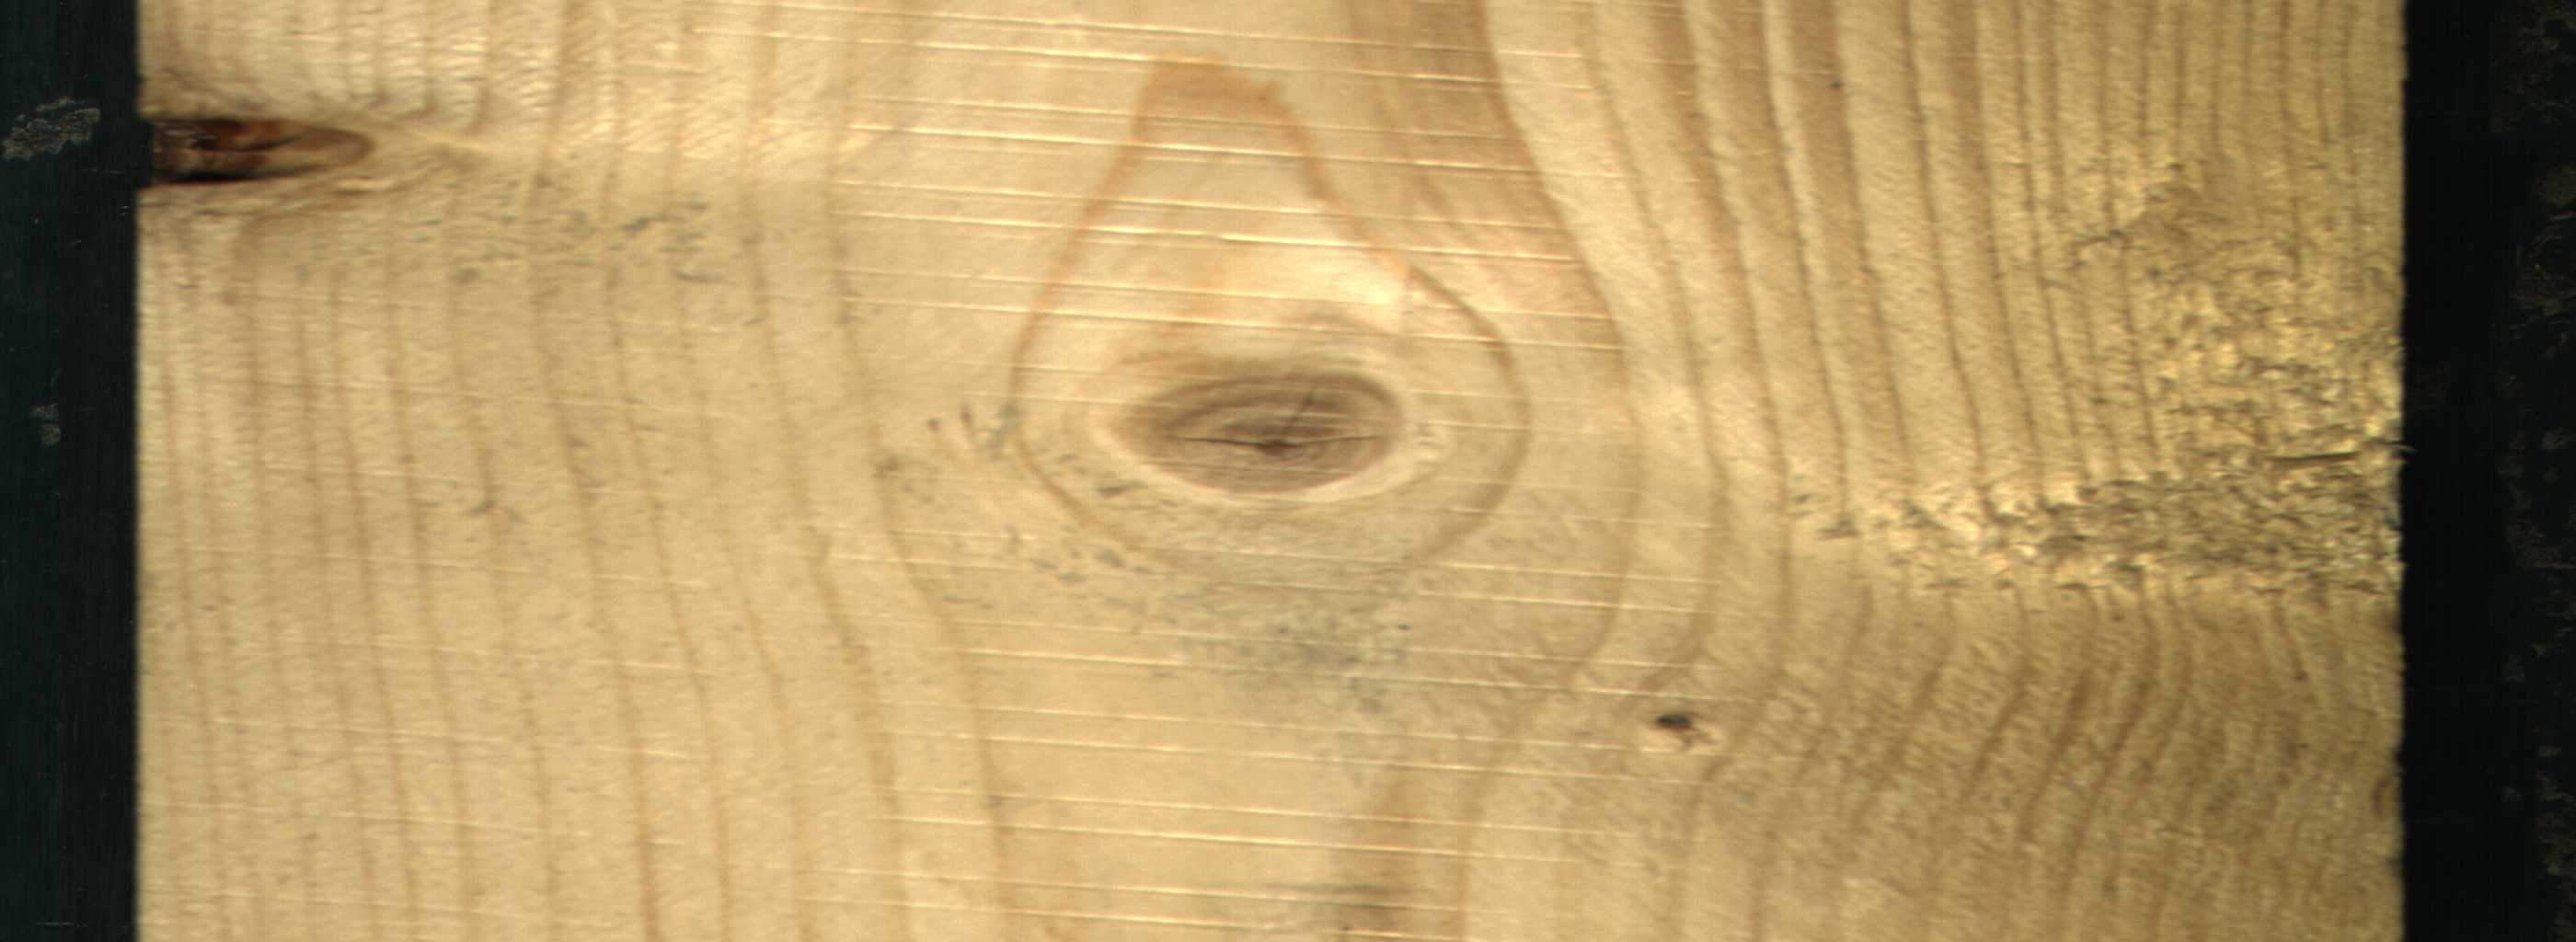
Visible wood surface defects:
knot_with_crack
Knot_missing
Dead_Knot